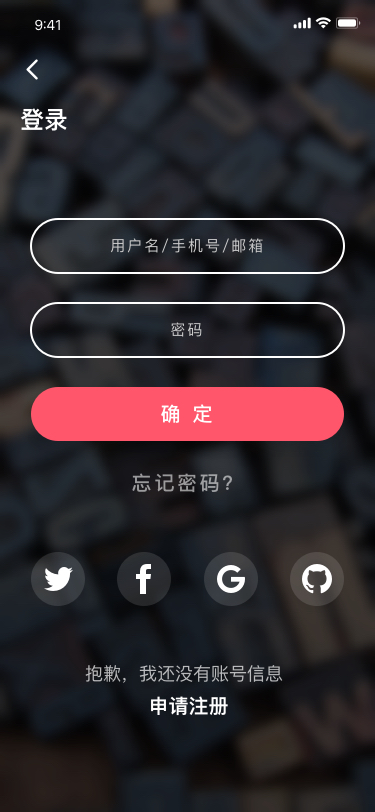
Text in this UI design:
登录
用户名/手机号/邮箱
密码
确 定
忘记密码？
抱歉，我还没有账号信息
申请注册